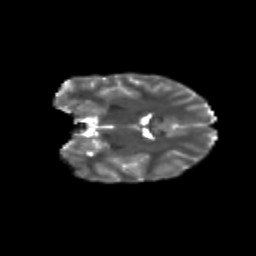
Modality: T2w
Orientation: coronal
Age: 9
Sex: female
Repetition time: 9.512 s
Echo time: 0.089 s